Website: lowes
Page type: payment
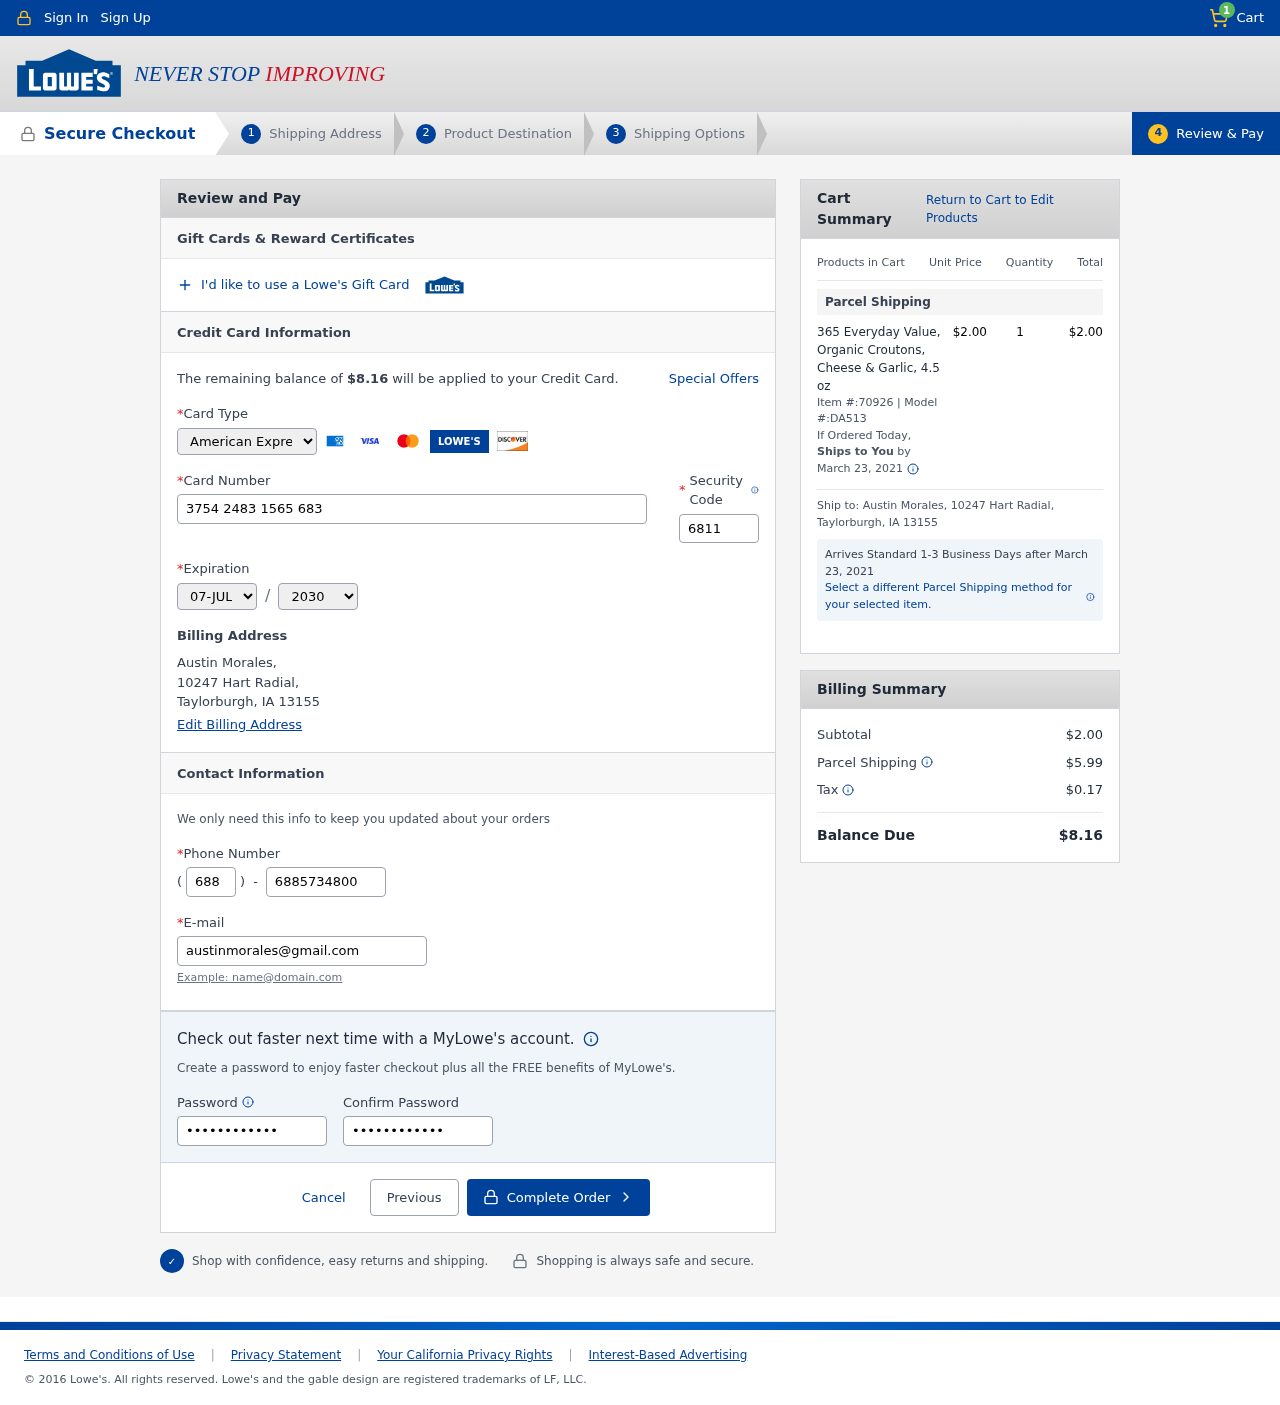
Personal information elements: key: PII_CARD_CVV
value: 6811
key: PII_CARD_EXPIRY_MONTH
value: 07
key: PII_CARD_EXPIRY_YEAR
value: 30
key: PII_CARD_NUMBER
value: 3754 2483 1565 683
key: PII_CARD_TYPE
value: American Express
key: PII_CITY_STATE_ZIP
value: Taylorburgh, IA 13155
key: PII_EMAIL
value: austinmorales@gmail.com
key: PII_FULLNAME
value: Austin Morales,
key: PII_PHONE
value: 6885734800
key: PII_PHONE_AREA
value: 688
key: PII_STREET
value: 10247 Hart Radial,
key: PII_FULLNAME2
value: Austin Morales
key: PII_STREET2
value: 10247 Hart Radial
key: PII_CITY_STATE_ZIP2
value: Taylorburgh, IA 13155
Product elements: key: PRODUCT1_NAME
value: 365 Everyday Value, Organic Croutons, Cheese & Garlic, 4.5 oz
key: PRODUCT1_PRICE
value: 2
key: PRODUCT1_QUANTITY
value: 1
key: PRODUCT1_ITEM
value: Item #:70926
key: PRODUCT1_MODEL
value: Model #:DA513
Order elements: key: ORDER_NUM_ITEMS
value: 1
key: ORDER_TOTAL
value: $8.16
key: ORDER_SHIPPING_DATE
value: March 23, 2021
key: ORDER_SUBTOTAL
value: $2.00
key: ORDER_SHIPPING_DATE2
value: March 23, 2021
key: ORDER_SHIPPING_COST
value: $5.99
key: ORDER_TAX
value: $0.17